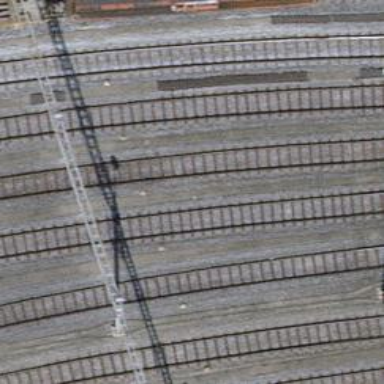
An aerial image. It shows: Railway yard with electrified contact lines.